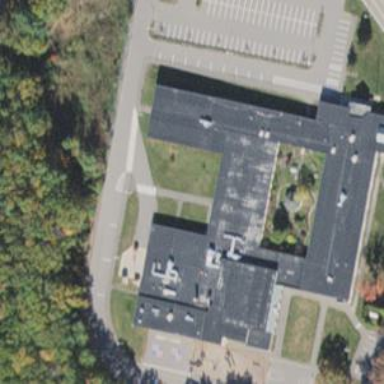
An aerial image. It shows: Elementary school.